Field crop: maize
Growth stage: 2
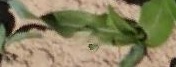
Species: maize